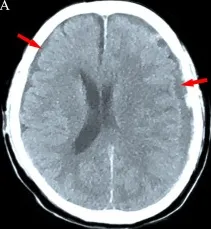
Neuroimaging findings for Patient 3. (A) Computed tomography revealed bilateral chronic subdural hematoma (red arrows).
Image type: radiology (ct)